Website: home-depot
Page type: billing-address
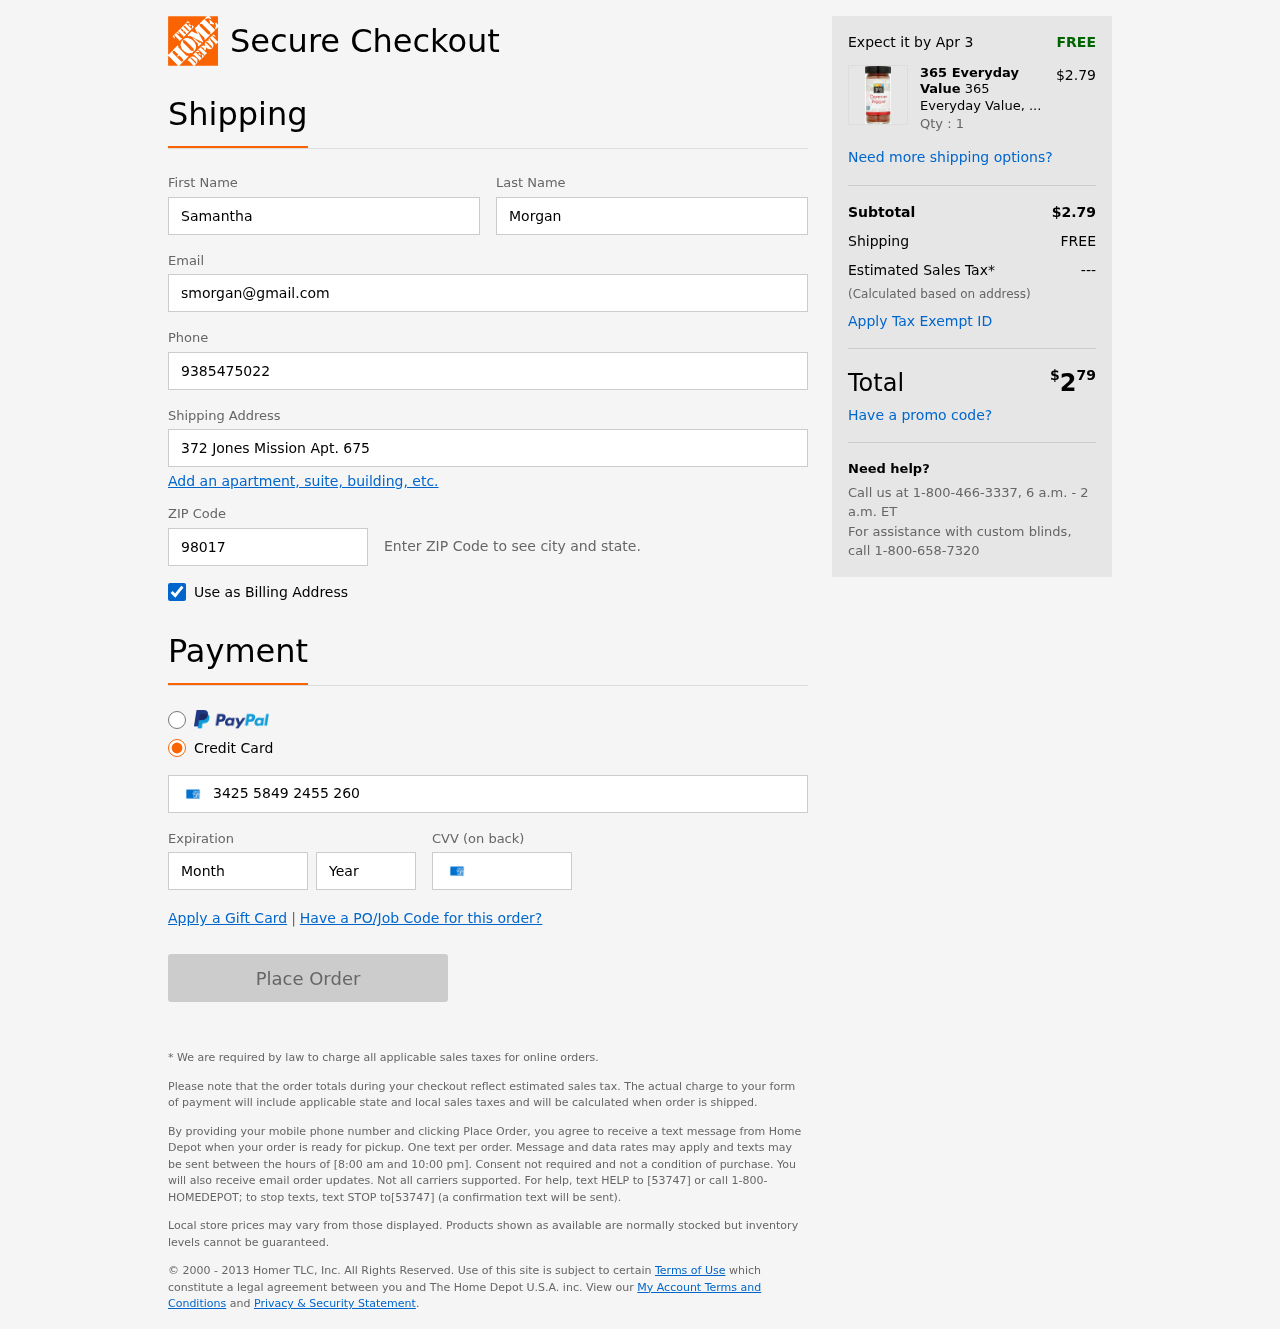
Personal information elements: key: PII_FIRSTNAME
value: Samantha
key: PII_LASTNAME
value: Morgan
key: PII_EMAIL
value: smorgan@gmail.com
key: PII_PHONE
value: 9385475022
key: PII_STREET
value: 372 Jones Mission Apt. 675
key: PII_POSTCODE
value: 98017
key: PII_CARD_NUMBER
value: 3425 5849 2455 260
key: PII_CARD_EXPIRY_MONTH
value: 02
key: PII_CARD_CVV
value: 2739
Product elements: key: PRODUCT1_BRAND
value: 365 Everyday Value
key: PRODUCT1_NAME
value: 365 Everyday Value, Cayenne Pepper, 1.76 oz
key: PRODUCT1_PRICE
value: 2.79
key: PRODUCT1_QUANTITY
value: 1
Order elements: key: ORDER_DELIVERY_DATE
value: Apr 3
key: ORDER_SUBTOTAL
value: $2.79
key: ORDER_SHIPPING_COST
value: FREE
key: ORDER_TAX
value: ---
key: ORDER_TOTAL2
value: $279